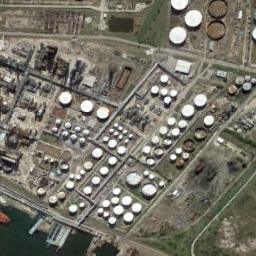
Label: storage_tank